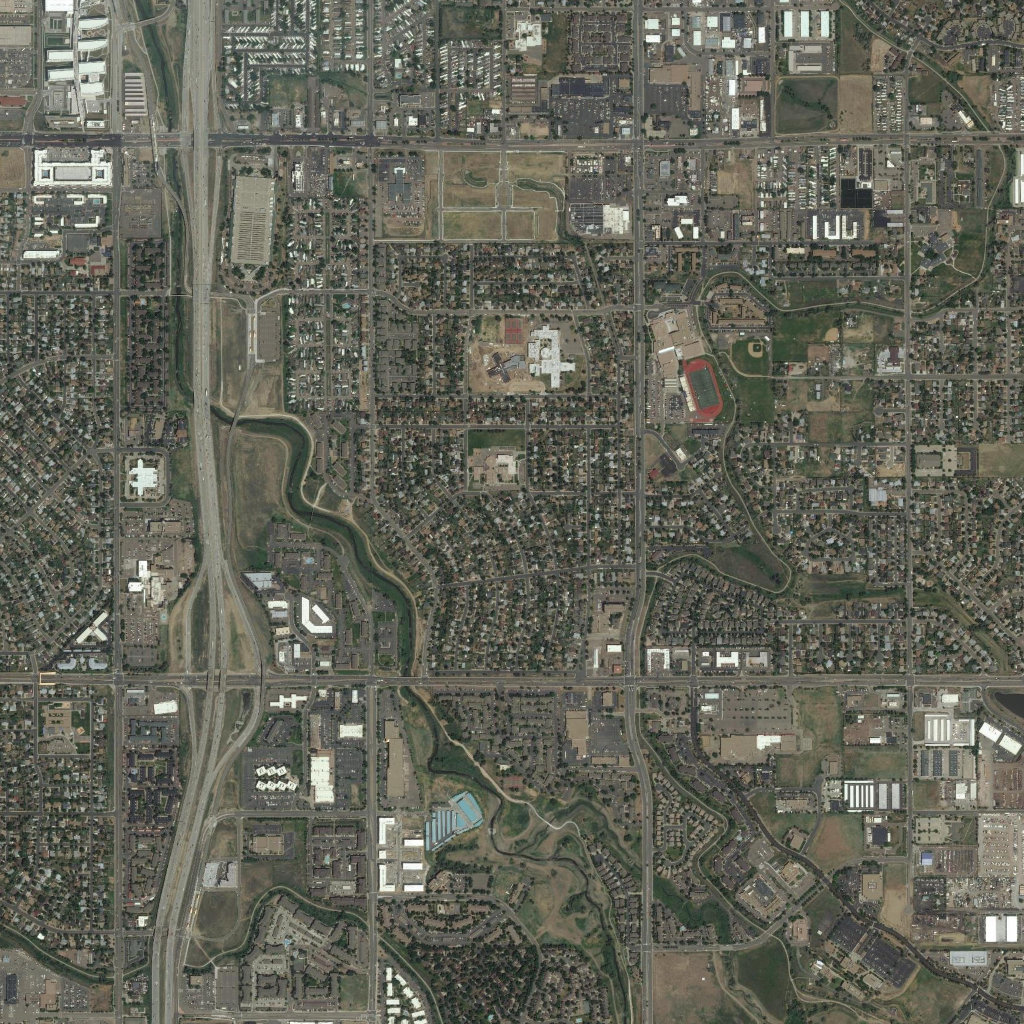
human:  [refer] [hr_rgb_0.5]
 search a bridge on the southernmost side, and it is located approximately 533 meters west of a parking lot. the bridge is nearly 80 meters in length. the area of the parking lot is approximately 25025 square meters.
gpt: <box>[[62, 84, 63, 87, 0]]</box>

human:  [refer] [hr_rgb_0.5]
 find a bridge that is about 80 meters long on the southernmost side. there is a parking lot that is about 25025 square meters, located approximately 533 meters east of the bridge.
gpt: <box>[[62, 84, 63, 87, 0]]</box>